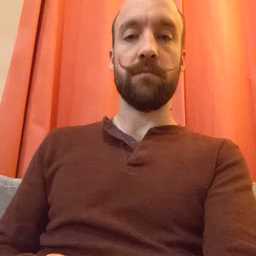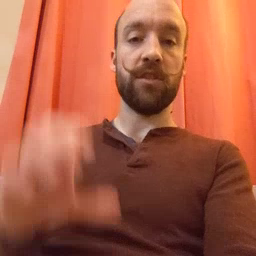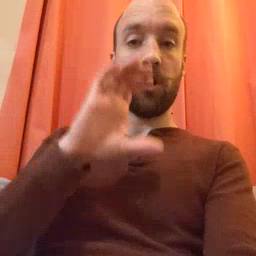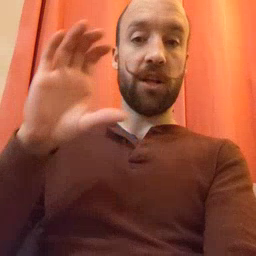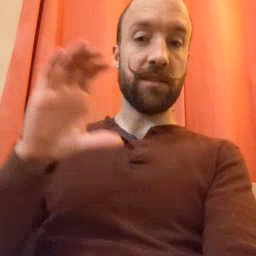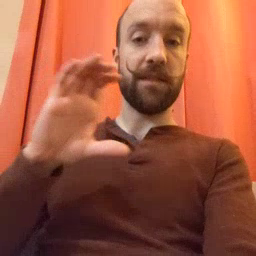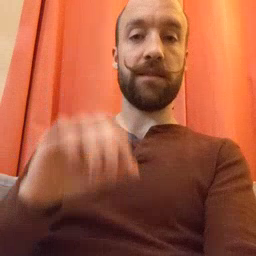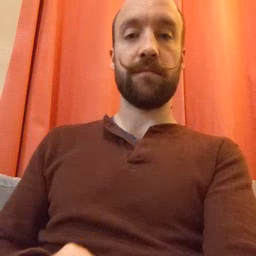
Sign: chocolate